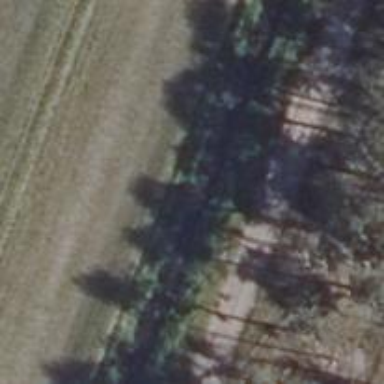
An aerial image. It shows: Dirt track road with grade 4 tracktype.